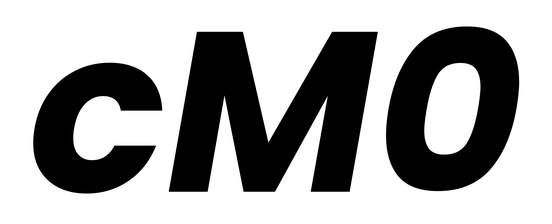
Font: Poppins-BoldItalic